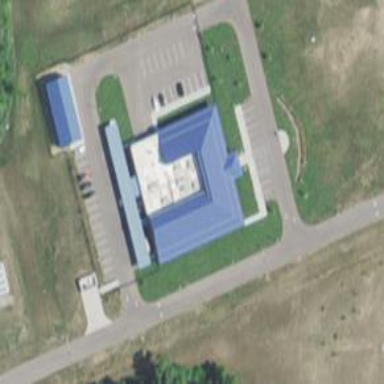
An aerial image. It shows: Police department building.